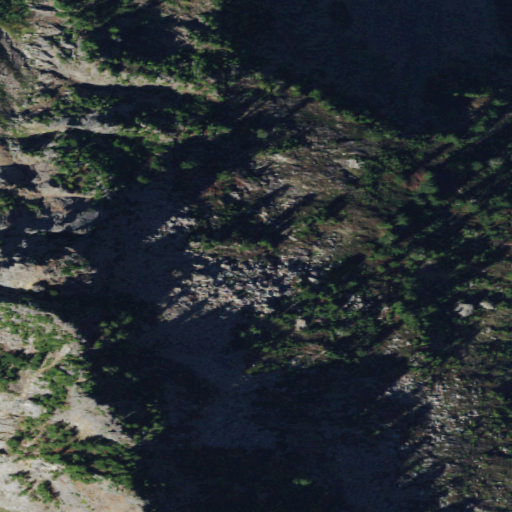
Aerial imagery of mountain in Washington named Devils Peak containing evergreen forest, shrub, grassland, and barren land